Field crop: maize
Growth stage: 2
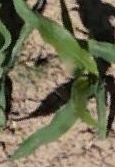
Species: maize